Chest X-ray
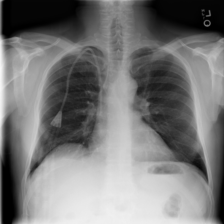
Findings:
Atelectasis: negative
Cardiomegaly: negative
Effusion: negative
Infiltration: negative
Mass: negative
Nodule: negative
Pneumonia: negative
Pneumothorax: negative
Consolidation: negative
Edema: negative
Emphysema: negative
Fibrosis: negative
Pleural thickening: negative
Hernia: negative